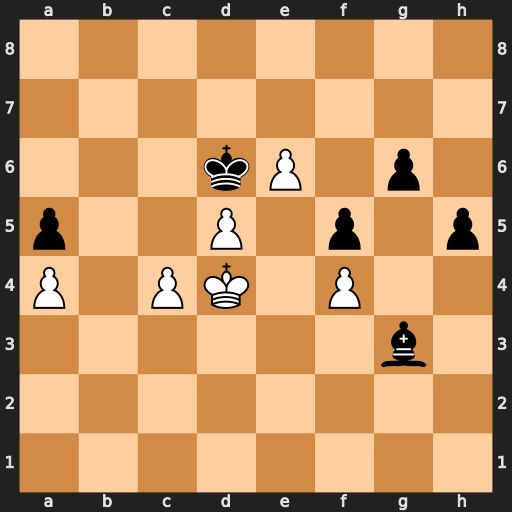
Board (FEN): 8/8/3kP1p1/p2P1p1p/P1PK1P2/6b1/8/8
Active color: w
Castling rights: -
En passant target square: -
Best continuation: c5+ Ke7 Ke5 Bxf4+ Kxf4